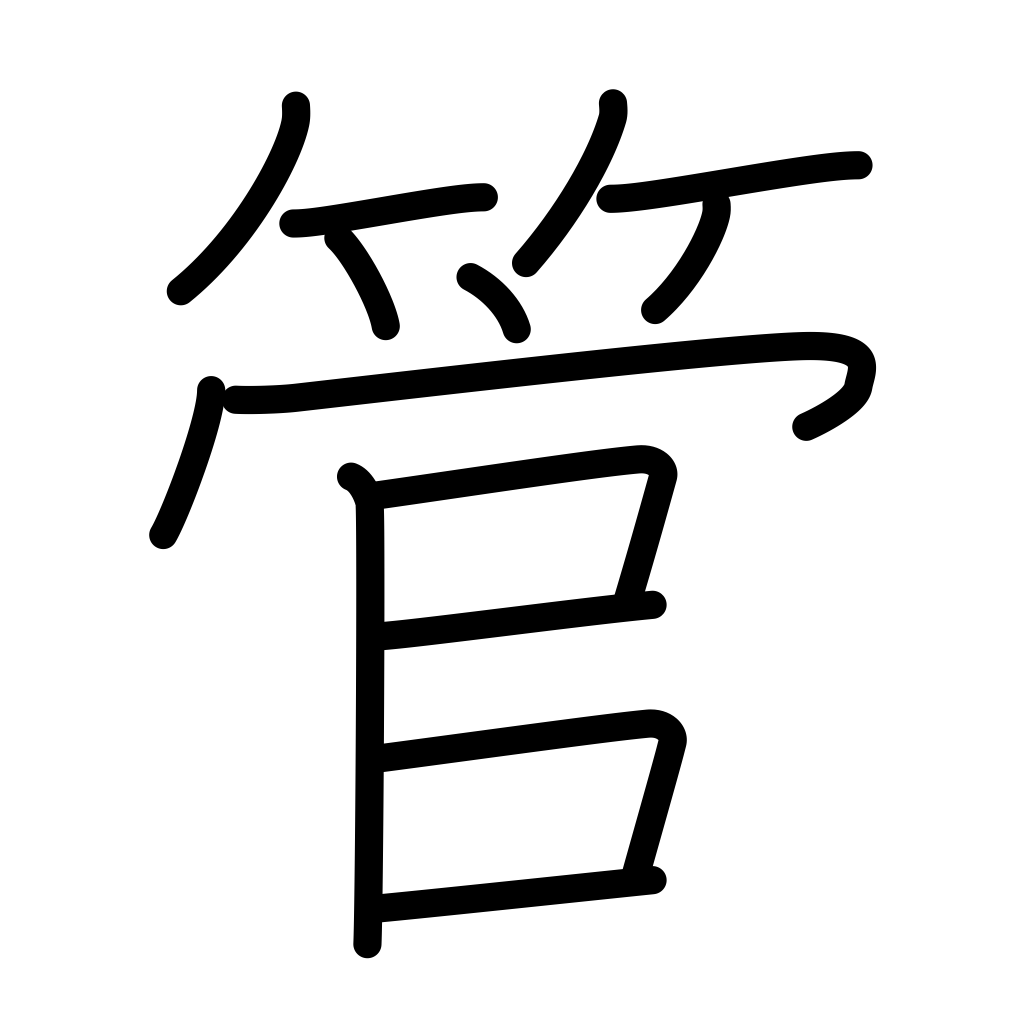
Meaning: pipe, tube, wind instrument, drunken talk, control, jurisdiction